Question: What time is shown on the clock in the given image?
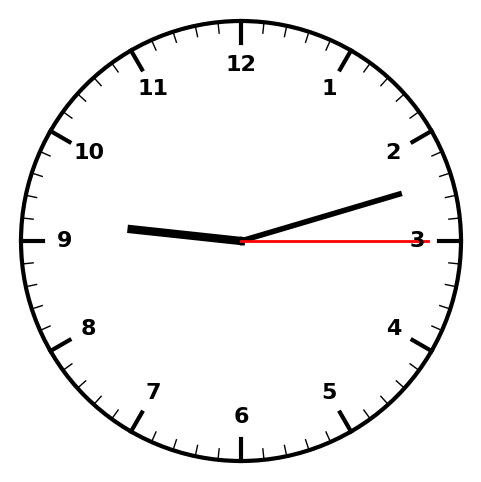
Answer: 09:12:15